Question: Currently working on one issue, which is illustrated on represented image.

On the left hand side source image is represented. I have selection region, which could be a polygon of 4 points.
On the right hand side result of image cutting is represented. As it can be seen pixels appeared in selection region were stretched to rectagle of resulting image.
I would like to know how to get such effect by using regular Qt or OpenCV?
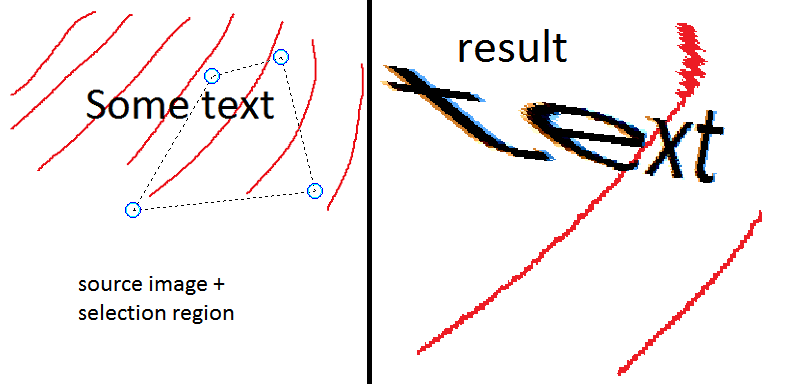
Answer: The process could be performed with Qt using the following functions:
- <URL>
> Creates a transformation matrix, trans, that maps a unit square to a four-sided polygon, quad. Returns true if the transformation is constructed or false if such a transformation does not exist.
- <URL>
> Returns a copy of the image that is transformed using the given transformation matrix and transformation mode.
- <URL>
> Returns a sub-area of the image as a new image.